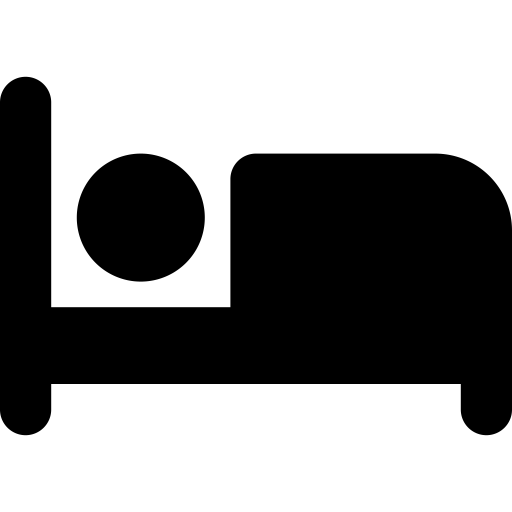
Tags: icon, FontAwesome, fa-icon, solid, bed